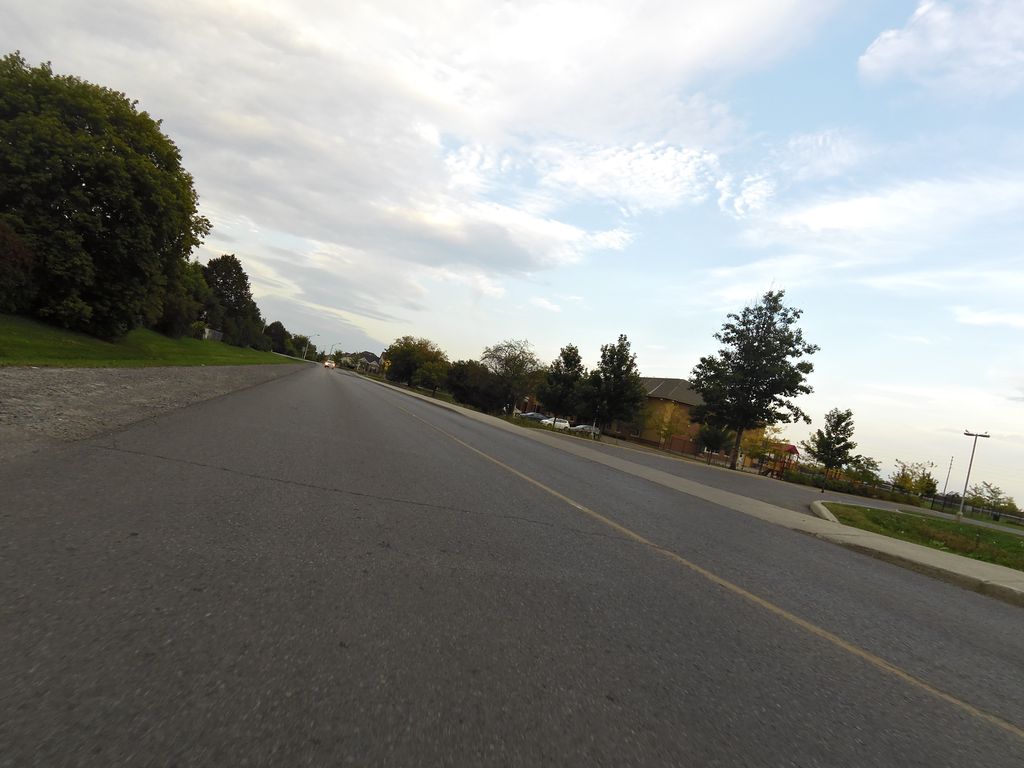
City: ottawa-gatineau